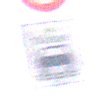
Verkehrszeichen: BeiNaesse
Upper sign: Geschwindigkeit100
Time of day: MorningAfternoon
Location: Outdoor (RoadRail)
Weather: PartlyCloudy
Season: NotSpecified
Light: Natural